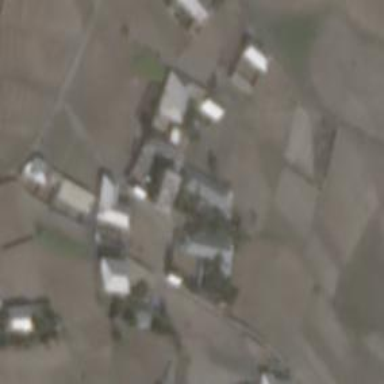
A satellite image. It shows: School.